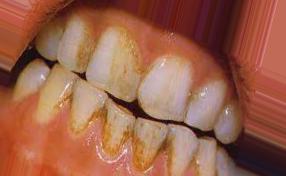
Condition: Tooth Discoloration